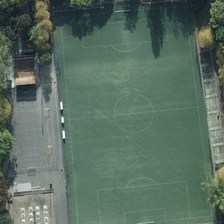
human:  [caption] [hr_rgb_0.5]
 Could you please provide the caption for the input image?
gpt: the footballground surrounded by trees is next to two basketball playgrounds .

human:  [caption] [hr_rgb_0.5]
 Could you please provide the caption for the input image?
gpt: there is a football field and a sports field surrounded by yellow and green trees .

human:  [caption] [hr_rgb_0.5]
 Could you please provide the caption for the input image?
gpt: this soccer field with small bleachers is surrounded by trees .

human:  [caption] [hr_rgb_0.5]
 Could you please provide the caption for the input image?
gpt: there is a football field and a sports field surrounded by yellow and green trees .

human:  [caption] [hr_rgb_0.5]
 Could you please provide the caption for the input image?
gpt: a football field is surrounded by some green trees .